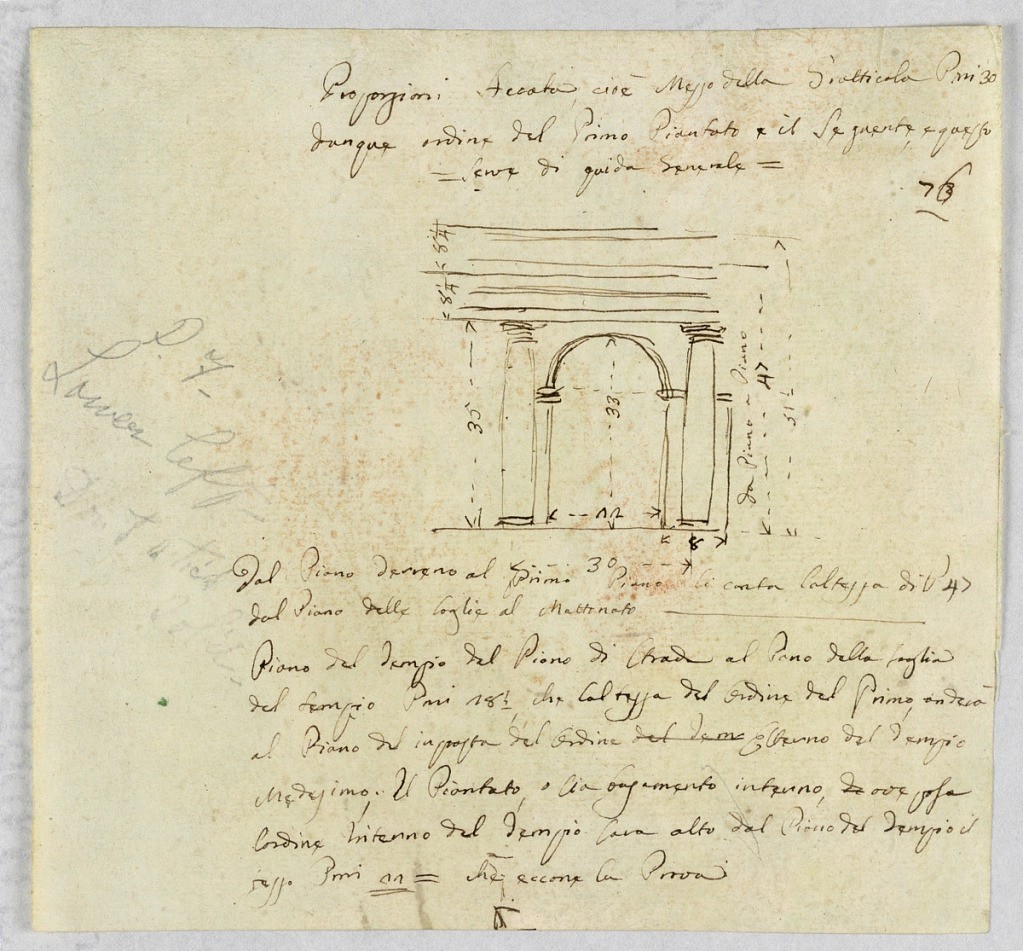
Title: Measurements of an elevation
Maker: Giuseppe Barberi, Italian, 1746–1809
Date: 1746–1809
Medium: Pen and brown ink, red ink on blued-white laid paper
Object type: Drawing
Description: Measurements of an elevation.